Question: As per an example URL shortened here:
<URL>
What is the displayed 2D barcode for (copied here):

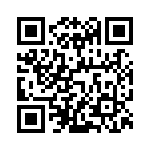
Answer: It's actually a 2D barcode, and it is a QR code. It is meant to print on stickers and what not to read with your cell phone camera.
<URL>